Field crop: tomato
Growth stage: 2
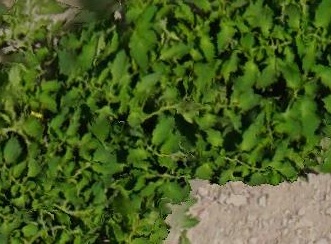
Species: tomato